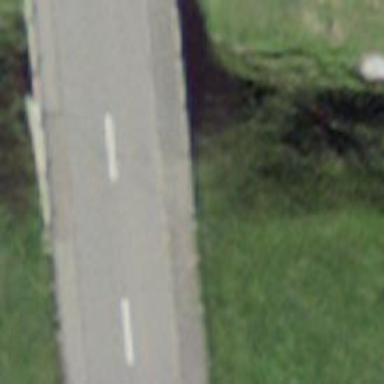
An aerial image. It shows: Sidewalk on asphalt footway bridge.